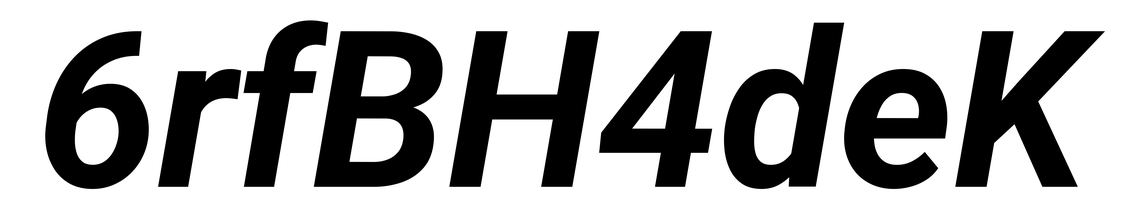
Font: Roboto-Italic_Bold_Italic